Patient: sex F, age 58
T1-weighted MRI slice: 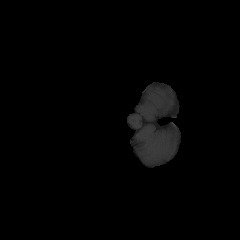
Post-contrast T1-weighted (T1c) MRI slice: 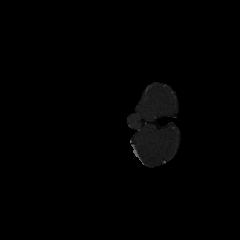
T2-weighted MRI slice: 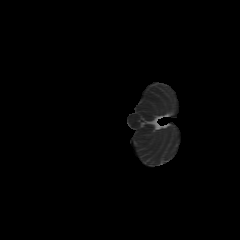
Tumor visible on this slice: no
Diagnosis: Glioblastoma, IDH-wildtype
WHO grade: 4